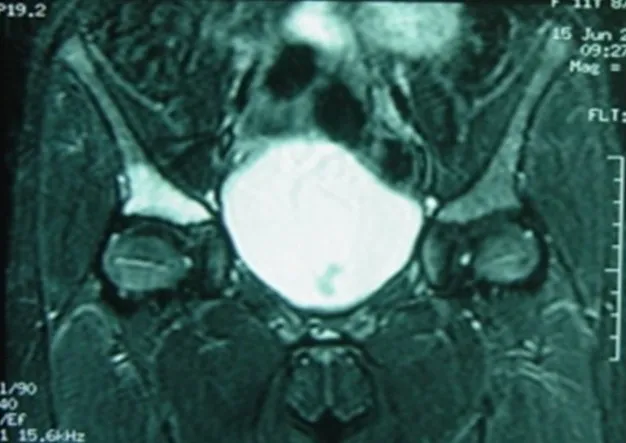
First MRI, hyperintense signal on T2 in acetabular roof.
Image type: radiology (mri)